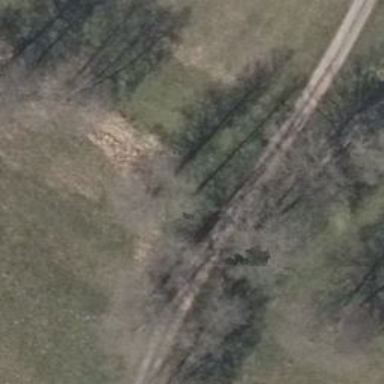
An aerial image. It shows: Gravel driveway used as service road.